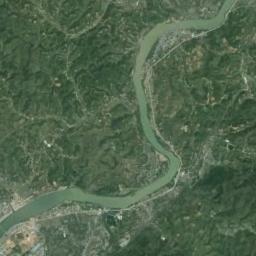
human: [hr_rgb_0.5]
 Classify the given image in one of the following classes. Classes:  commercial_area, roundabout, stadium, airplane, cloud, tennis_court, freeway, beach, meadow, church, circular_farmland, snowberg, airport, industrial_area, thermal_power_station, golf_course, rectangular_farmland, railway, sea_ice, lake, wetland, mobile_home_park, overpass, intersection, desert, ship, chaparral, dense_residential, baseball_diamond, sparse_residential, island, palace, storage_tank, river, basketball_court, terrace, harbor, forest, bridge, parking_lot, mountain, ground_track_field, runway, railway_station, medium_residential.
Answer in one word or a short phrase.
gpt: river